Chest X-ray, PA view. Patient: 32 years old, sex M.
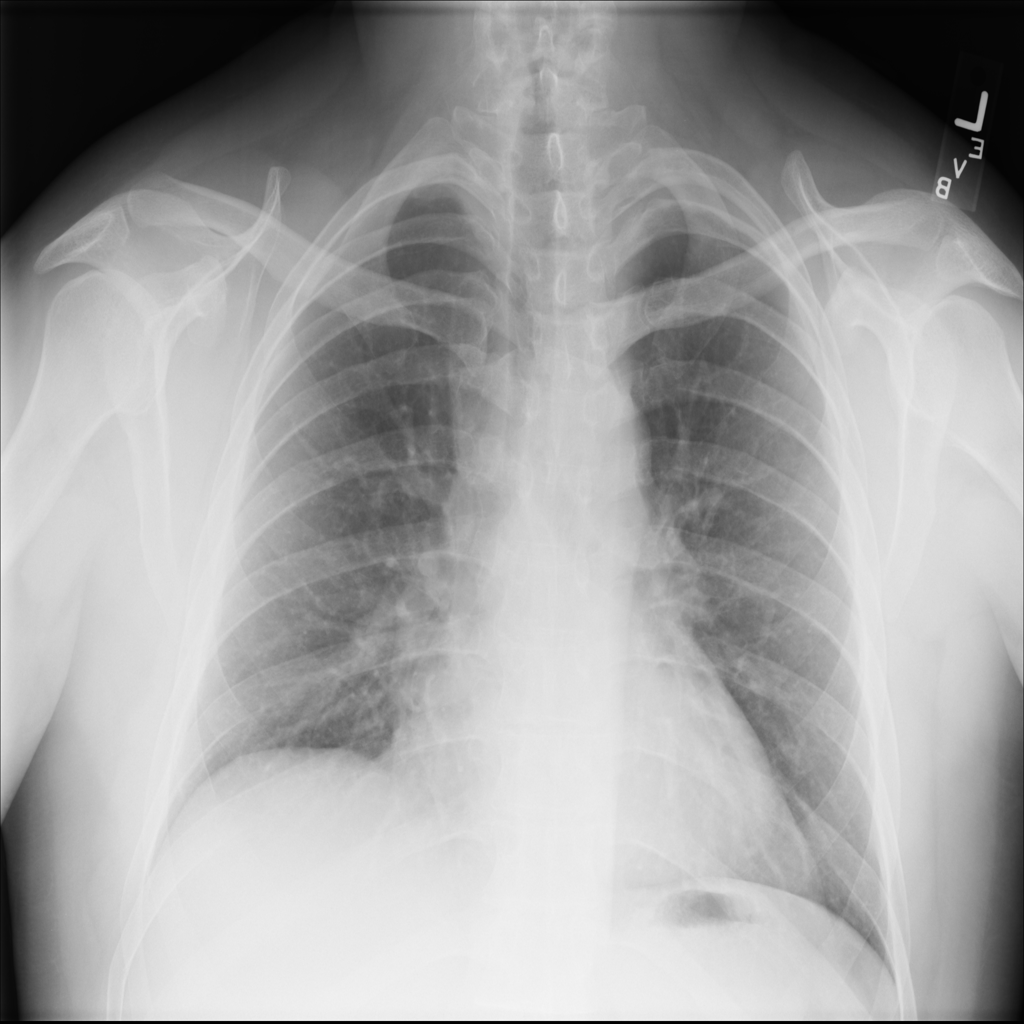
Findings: No Finding